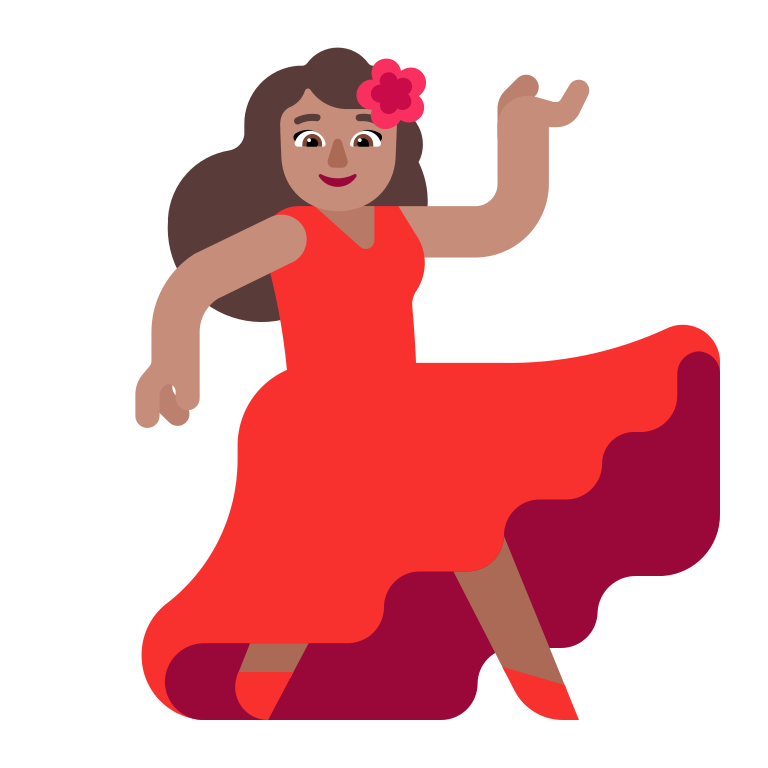
woman dancing flat